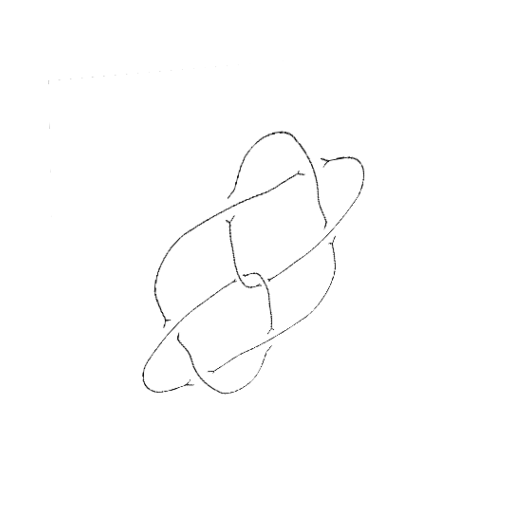
Crossing number: 8